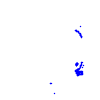
Particle: pion